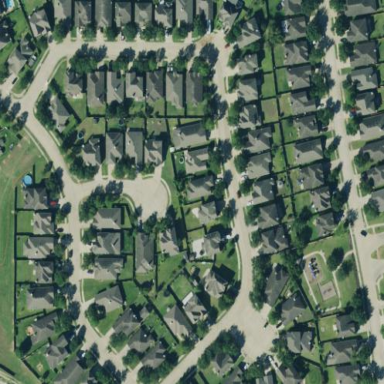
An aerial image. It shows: This residential area consists of single-family homes.